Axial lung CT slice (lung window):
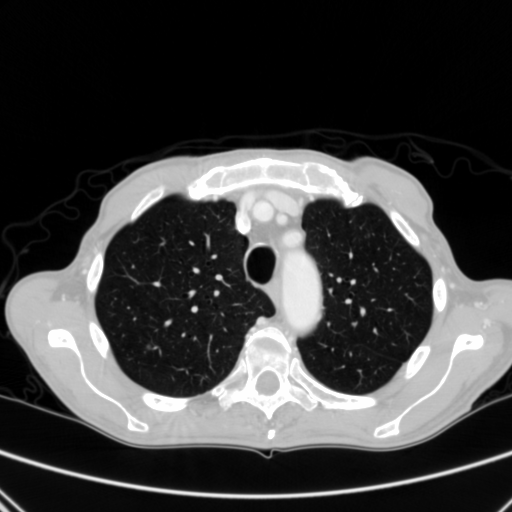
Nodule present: yes
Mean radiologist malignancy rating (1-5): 3